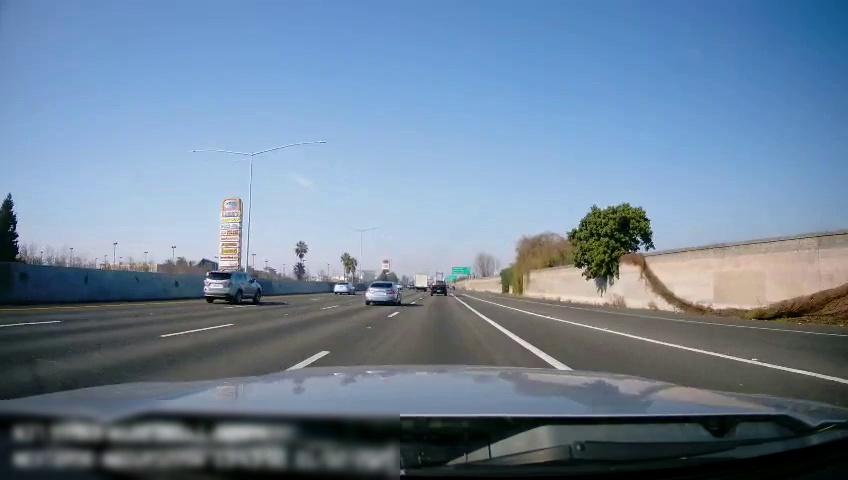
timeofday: Day
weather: Sunny
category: Drivable Space
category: Vehicles | Car
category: Vehicles | Truck
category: Vehicles | Truck
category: Vehicles | SUV
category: Vehicles | SUV
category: Lanes | Alternate Lane
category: Lanes | Current Lane
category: Lanes | Current Lane
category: Lanes | Alternate Lane
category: Lanes | Alternate Lane
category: Lanes | Alternate Lane
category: Lanes | Alternate Lane
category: Traffic | Signs